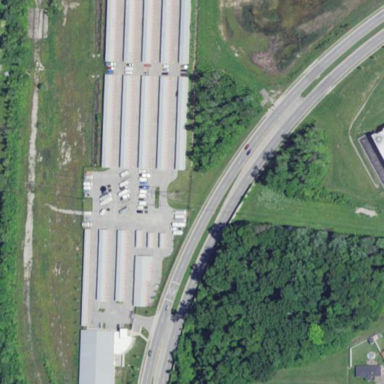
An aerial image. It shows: Storage rental shop.